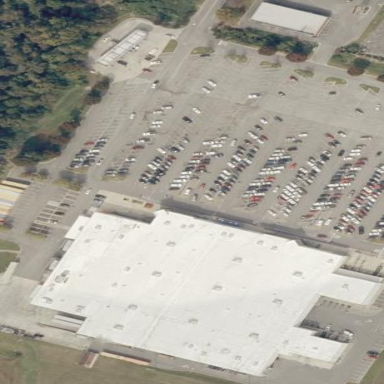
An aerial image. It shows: Department store building.